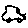
Label: car